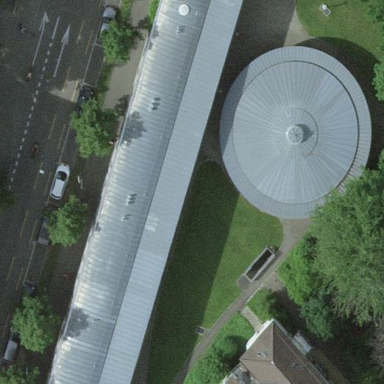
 characterized by its milk-colored roof."